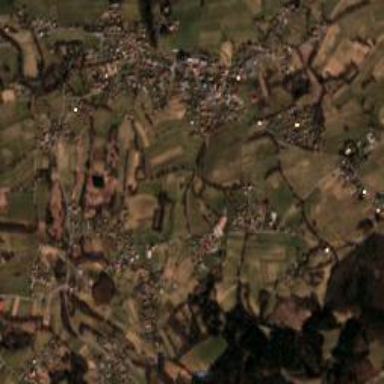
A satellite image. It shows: Small hamlet.